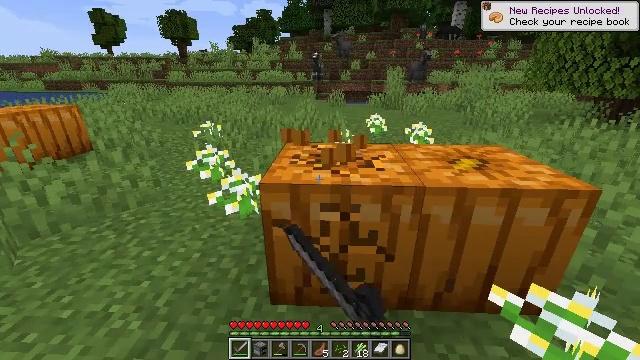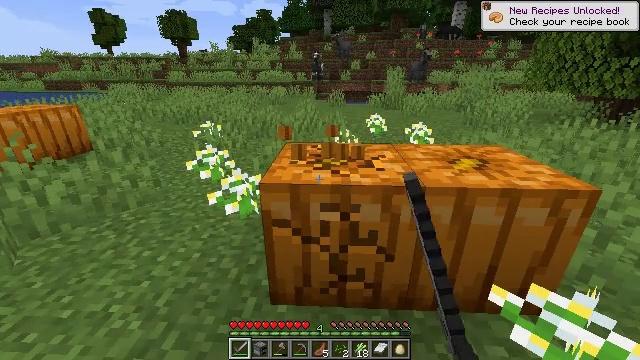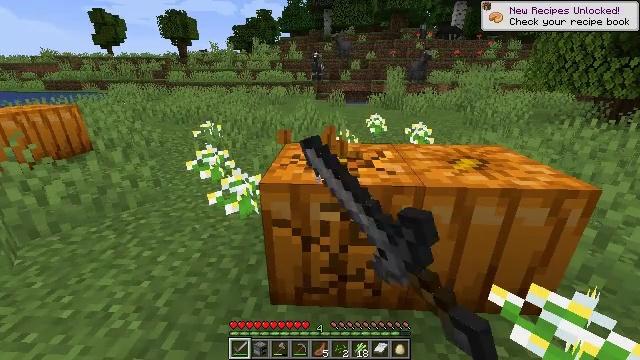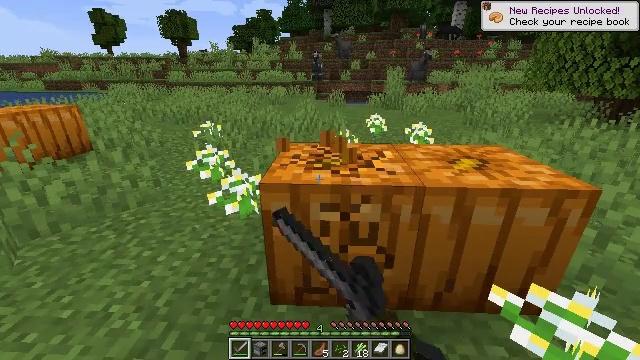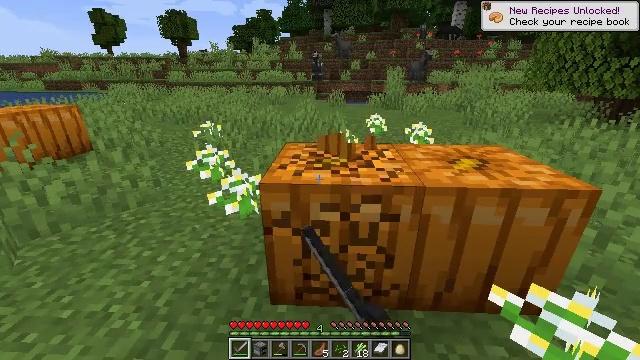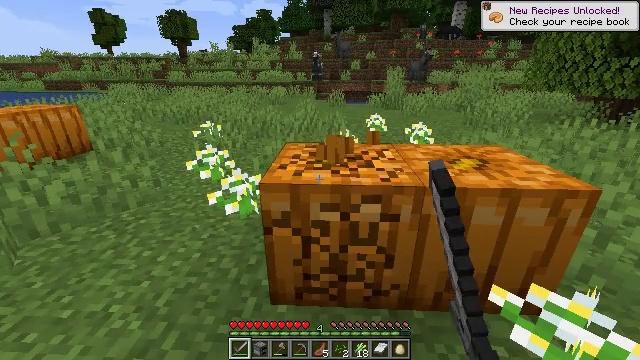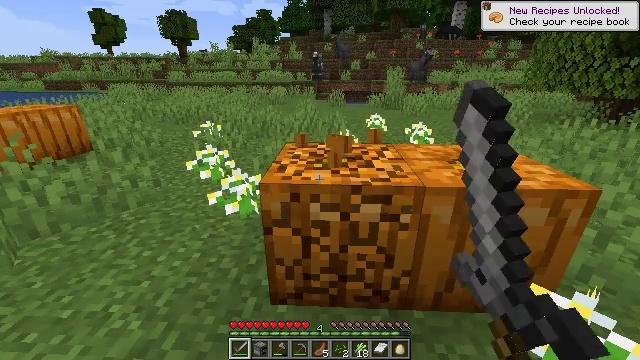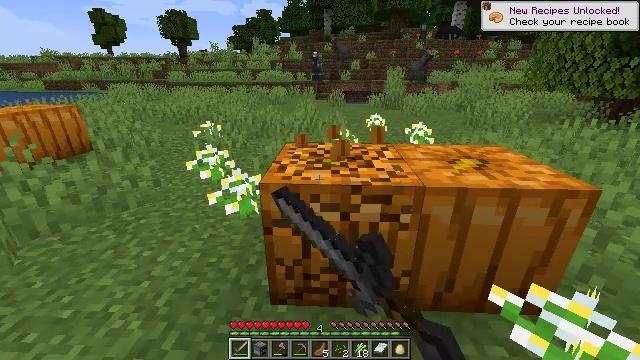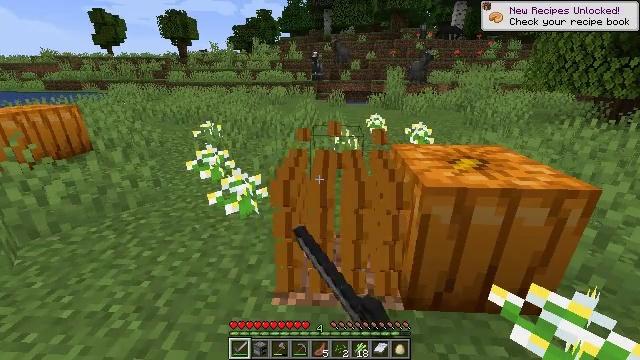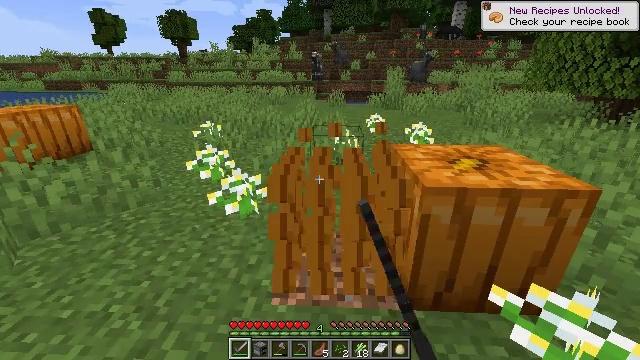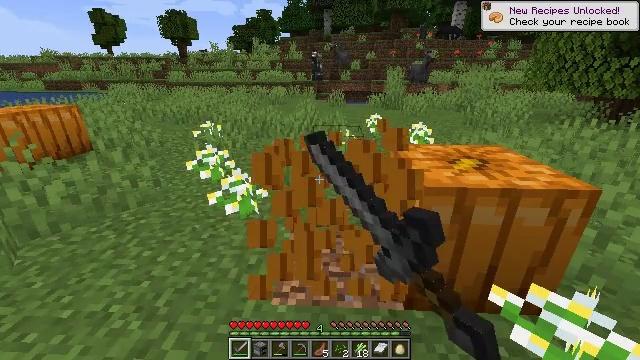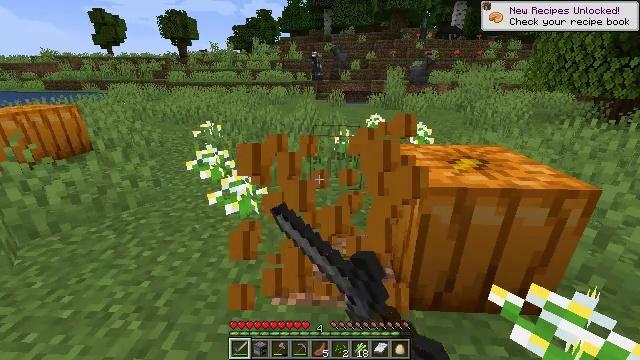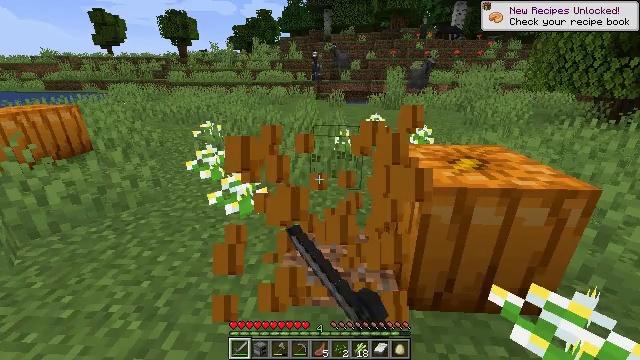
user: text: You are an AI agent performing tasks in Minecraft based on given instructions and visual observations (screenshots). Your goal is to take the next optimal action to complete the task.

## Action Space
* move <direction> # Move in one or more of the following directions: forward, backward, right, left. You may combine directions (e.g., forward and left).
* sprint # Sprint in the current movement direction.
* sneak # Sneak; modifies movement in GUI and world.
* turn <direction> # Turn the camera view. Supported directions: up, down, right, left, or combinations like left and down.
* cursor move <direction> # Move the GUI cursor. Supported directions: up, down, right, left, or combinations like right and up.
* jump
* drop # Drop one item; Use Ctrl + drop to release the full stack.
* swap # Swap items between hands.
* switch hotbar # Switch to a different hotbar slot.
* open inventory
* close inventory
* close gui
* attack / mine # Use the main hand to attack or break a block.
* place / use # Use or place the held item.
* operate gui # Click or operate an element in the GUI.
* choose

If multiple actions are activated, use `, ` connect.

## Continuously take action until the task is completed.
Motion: motion action
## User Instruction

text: Mine the pumpkin from the ground.
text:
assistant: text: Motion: attack / mine
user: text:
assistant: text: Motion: attack / mine
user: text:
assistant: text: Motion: attack / mine
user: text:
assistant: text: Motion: attack / mine
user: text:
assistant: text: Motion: attack / mine
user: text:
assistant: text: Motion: attack / mine
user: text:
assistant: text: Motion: attack / mine
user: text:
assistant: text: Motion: attack / mine
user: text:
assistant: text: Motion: attack / mine
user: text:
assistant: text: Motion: attack / mine
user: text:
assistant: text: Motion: attack / mine
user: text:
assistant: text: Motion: attack / mine
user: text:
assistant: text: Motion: attack / mine